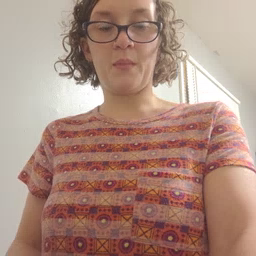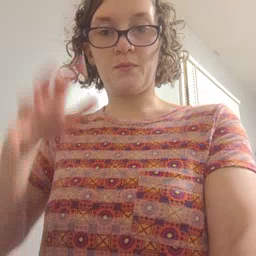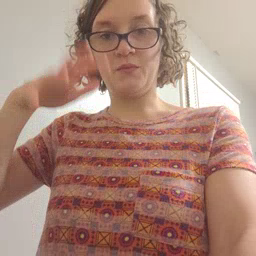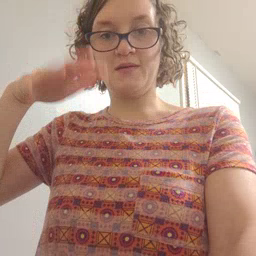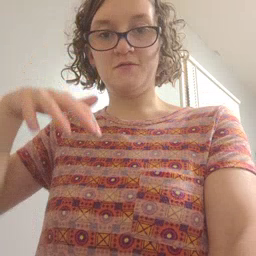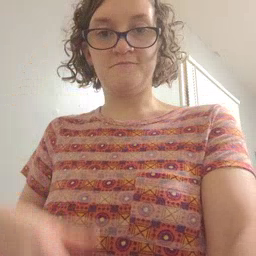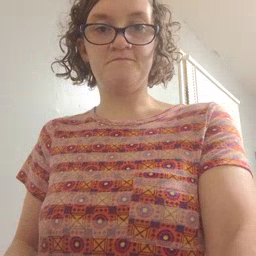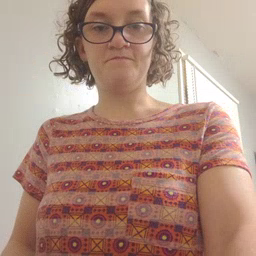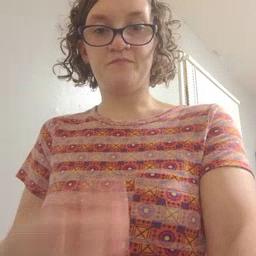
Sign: rain